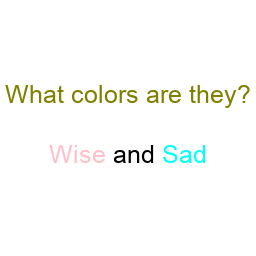
Color: pink, cyan
Background color: white
Question text color: olive